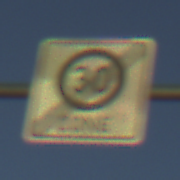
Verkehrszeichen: EndeZone30
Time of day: SunriseSunset
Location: Outdoor (Nature)
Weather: Clear
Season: NotSpecified
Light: Natural